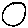
Label: circle